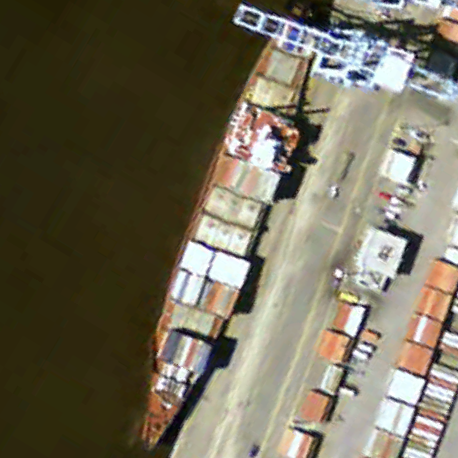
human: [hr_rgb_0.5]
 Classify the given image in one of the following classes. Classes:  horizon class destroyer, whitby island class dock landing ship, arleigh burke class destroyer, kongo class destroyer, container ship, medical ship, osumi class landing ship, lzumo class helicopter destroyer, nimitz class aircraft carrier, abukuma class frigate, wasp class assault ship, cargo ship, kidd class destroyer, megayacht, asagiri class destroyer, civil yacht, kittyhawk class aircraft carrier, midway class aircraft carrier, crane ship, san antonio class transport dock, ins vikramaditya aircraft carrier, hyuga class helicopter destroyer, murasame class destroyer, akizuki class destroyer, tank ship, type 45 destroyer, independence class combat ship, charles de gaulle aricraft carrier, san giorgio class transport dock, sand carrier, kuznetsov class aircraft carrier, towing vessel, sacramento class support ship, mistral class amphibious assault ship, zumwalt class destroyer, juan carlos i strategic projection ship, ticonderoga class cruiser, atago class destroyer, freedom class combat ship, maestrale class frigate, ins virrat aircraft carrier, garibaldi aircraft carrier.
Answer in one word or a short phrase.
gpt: Container ship